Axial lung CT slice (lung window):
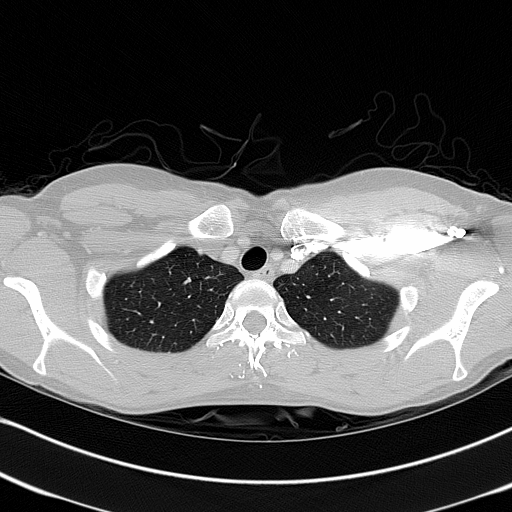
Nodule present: no